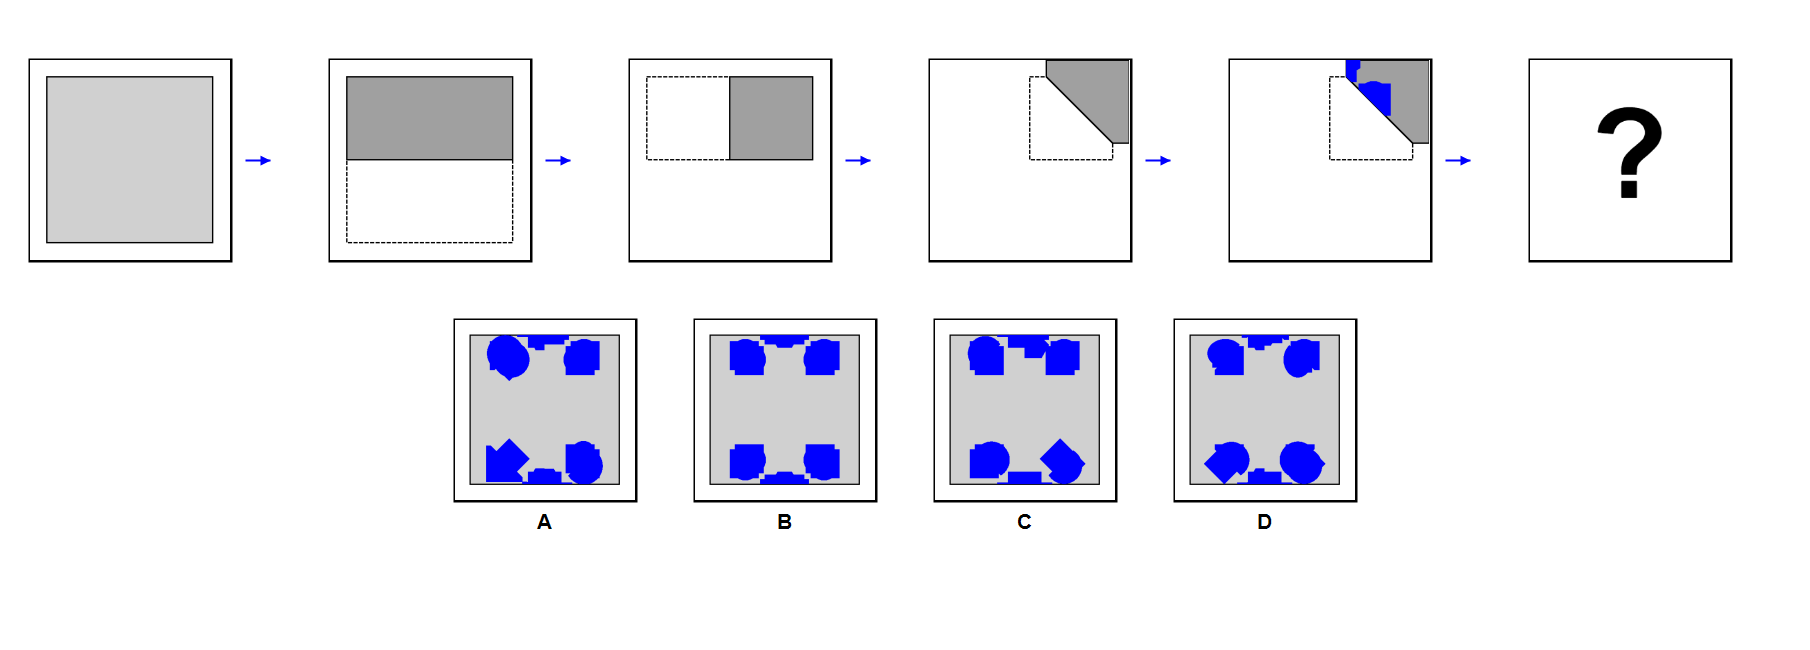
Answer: B